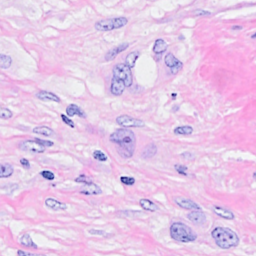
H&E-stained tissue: Breast